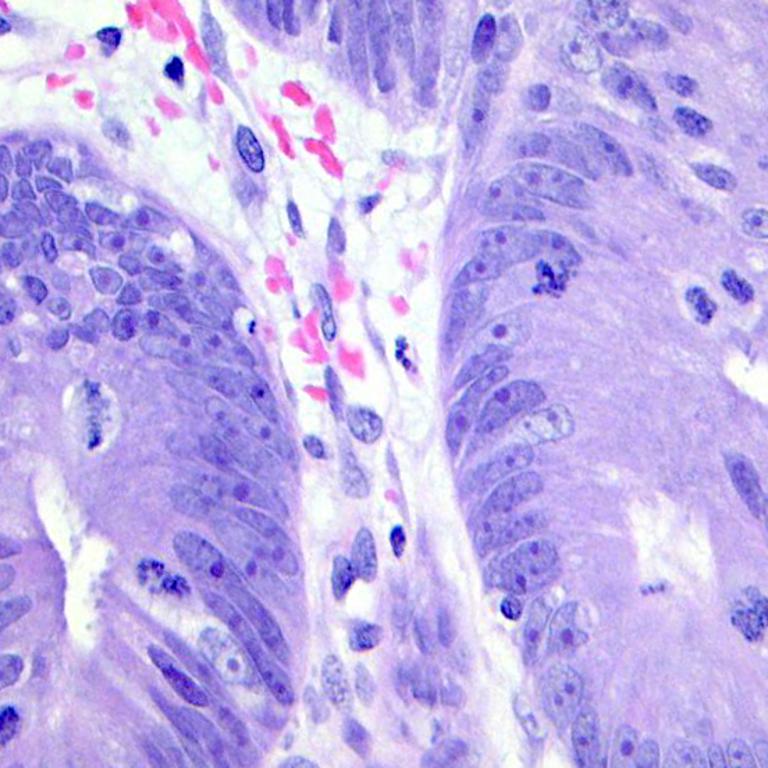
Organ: colon
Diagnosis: adenocarcinomas